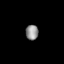
Tissue: lung
Cell type: Epithelial cells
Senescence score: 0.2386
Nuclear area (px): 189
Mean DAPI intensity: 144.122